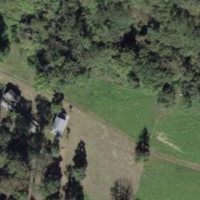
EUNIS habitat code: 24
Species observed at this site:
Genista germanica